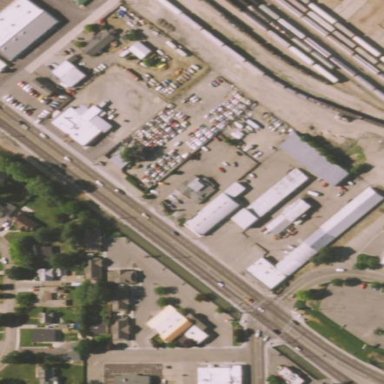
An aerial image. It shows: Commercial area.